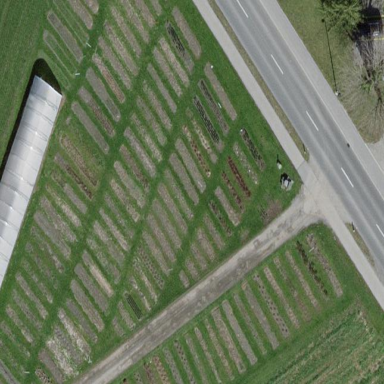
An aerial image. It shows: Flowerbed that is used for landscaping or gardening purposes.